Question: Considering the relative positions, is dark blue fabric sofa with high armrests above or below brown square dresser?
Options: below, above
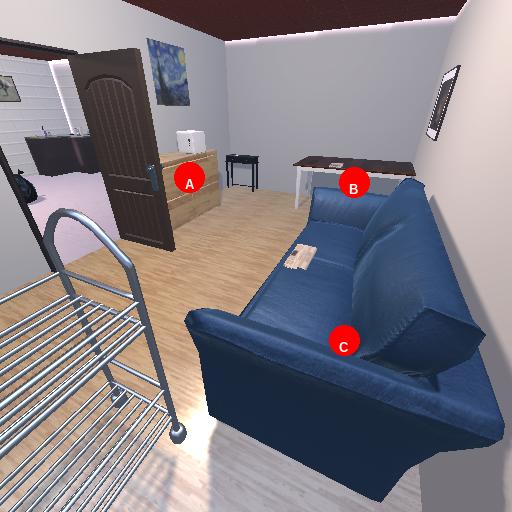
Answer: below